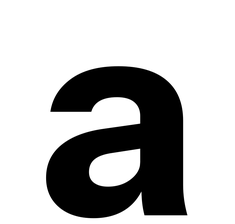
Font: InstrumentSans_Bold